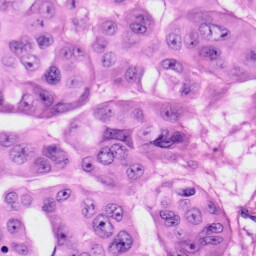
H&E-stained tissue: Skin